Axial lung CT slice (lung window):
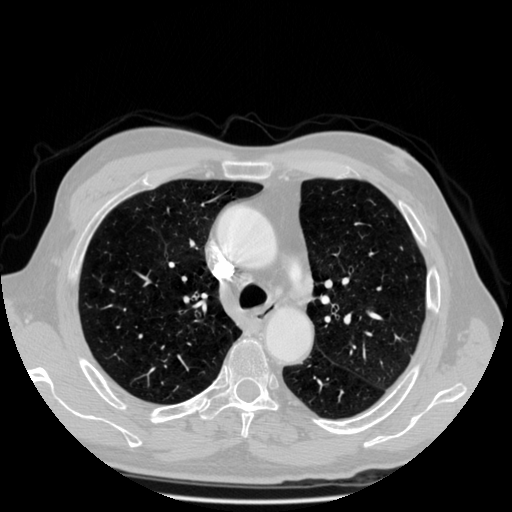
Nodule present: no